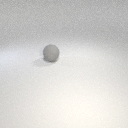
large gray rubber sphere